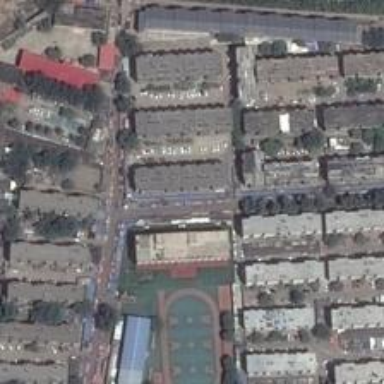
A playground composed of three basketball courts is hemmed in a neatly-arranged community .